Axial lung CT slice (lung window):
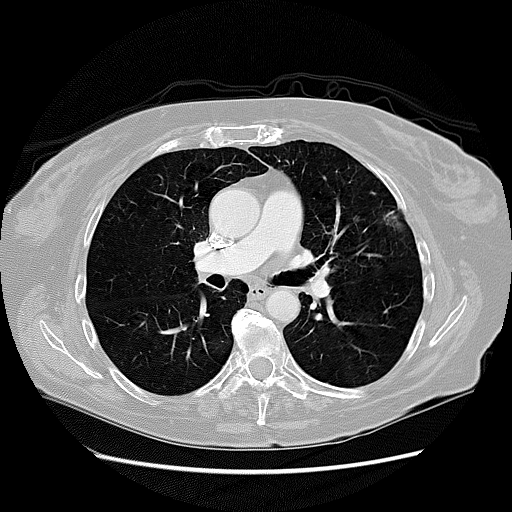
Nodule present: yes
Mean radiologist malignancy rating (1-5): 4.5